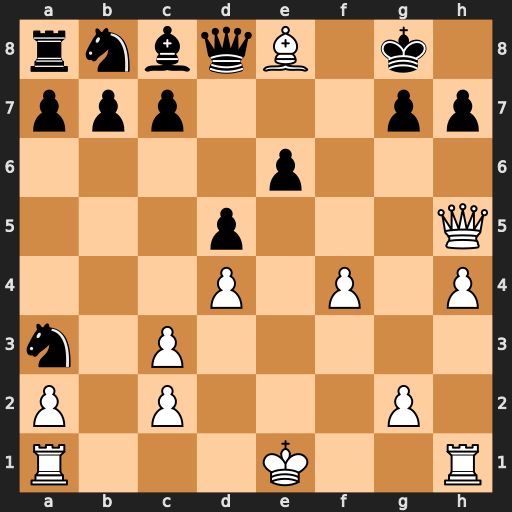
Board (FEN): rnbqB1k1/ppp3pp/4p3/3p3Q/3P1P1P/n1P5/P1P3P1/R3K2R
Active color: w
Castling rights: KQ
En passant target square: -
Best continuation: Qf7+ Kh8 Qf8#